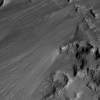
Atmospheric dust classification: not_dusty